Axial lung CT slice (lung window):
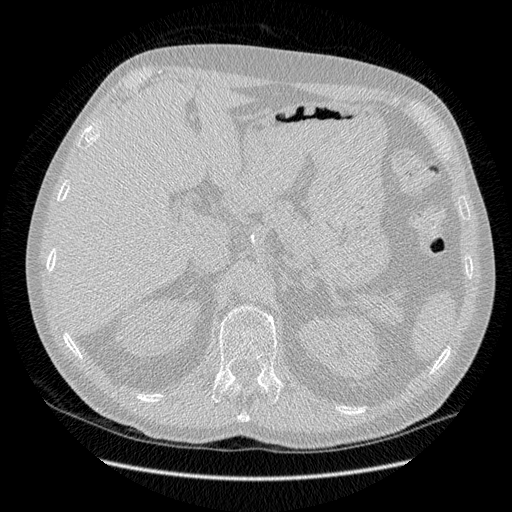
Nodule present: no